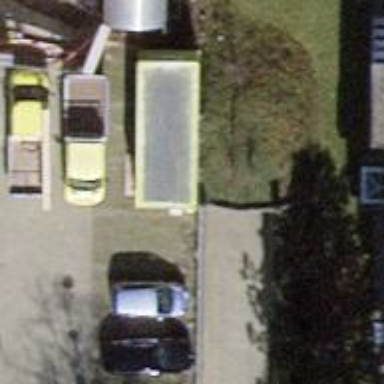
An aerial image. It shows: Parking entrance.